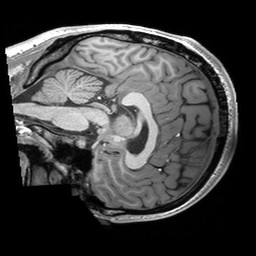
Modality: T1w
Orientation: sagittal
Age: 24
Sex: male
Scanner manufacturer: siemens
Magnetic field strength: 3 T
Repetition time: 2.53 s
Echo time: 0.00298 s